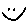
Label: smiley face